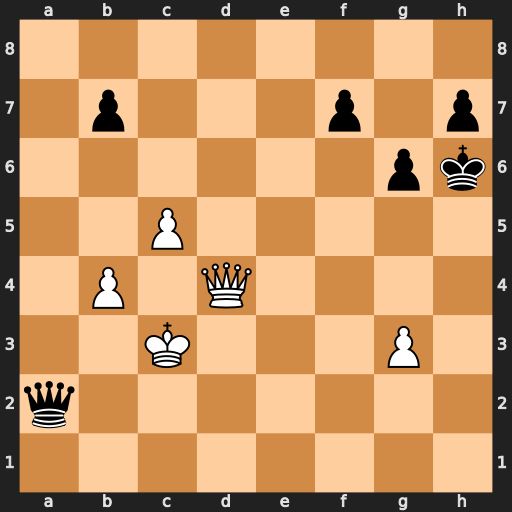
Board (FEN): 8/1p3p1p/6pk/2P5/1P1Q4/2K3P1/q7/8
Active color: w
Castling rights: -
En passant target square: -
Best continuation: Qd2+ Qxd2+ Kxd2 Kg5 b5